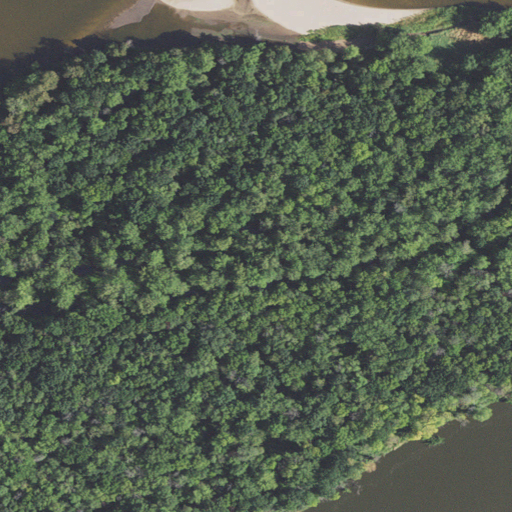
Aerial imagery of island in Wisconsin named Big Island containing woody wetlands, herbaceous wetlands, open water, and barren land